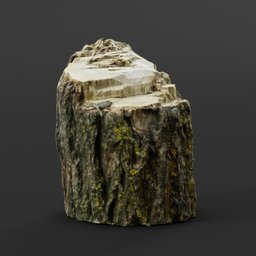
Label: nature